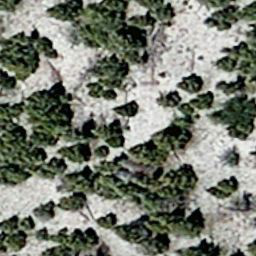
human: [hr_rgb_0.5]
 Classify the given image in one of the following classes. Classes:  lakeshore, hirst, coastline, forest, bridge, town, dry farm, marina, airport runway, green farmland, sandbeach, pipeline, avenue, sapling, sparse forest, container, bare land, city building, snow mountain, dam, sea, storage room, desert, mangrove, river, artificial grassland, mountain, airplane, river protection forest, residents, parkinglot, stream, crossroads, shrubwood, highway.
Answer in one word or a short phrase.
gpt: sparse forest